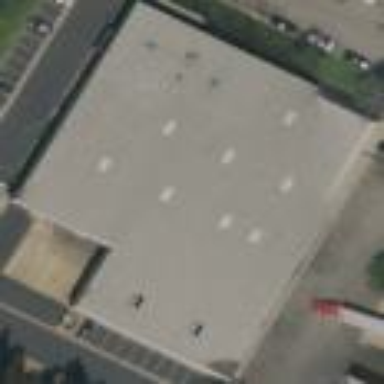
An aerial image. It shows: Warehouse.